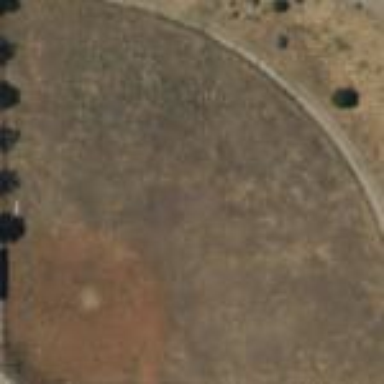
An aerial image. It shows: Baseball infield on pitch designated for leisure land.